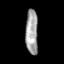
Tissue: skin
Cell type: Myeloid cells
Senescence score: 0.7237
Nuclear area (px): 541
Mean DAPI intensity: 163.118